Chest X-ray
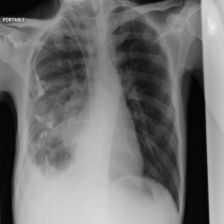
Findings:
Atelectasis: negative
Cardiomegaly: negative
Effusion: positive
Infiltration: negative
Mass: negative
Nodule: negative
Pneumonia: negative
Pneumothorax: negative
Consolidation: negative
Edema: negative
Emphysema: negative
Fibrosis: negative
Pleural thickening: negative
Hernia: negative